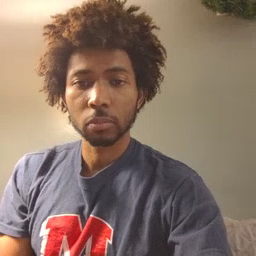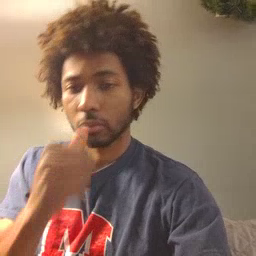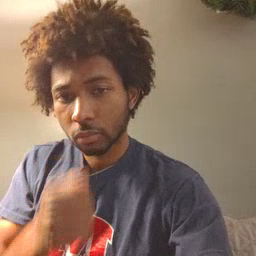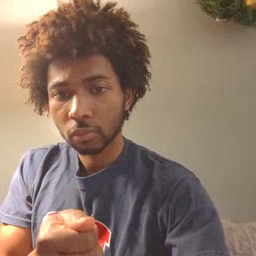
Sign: hide